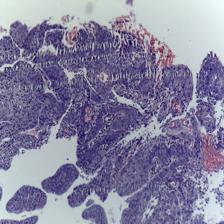
Diagnosis: OSCC